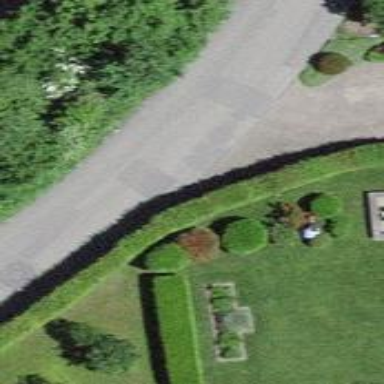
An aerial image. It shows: Shrub in its natural environment.